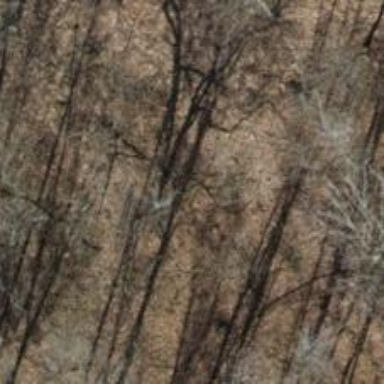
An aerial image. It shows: Deciduous broadleaved tree.